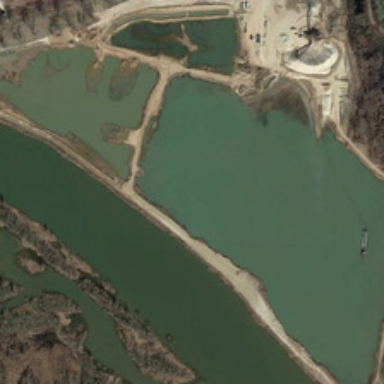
Several ponds are surrounded by many green trees .